八年级 · 算术
如图, 已知 $\angle 1=\angle 2, \angle 3=\angle 4$, 则下列结论正确的个数为 ( )

(1) $\mathrm{AD}$ 平分 $\angle \mathrm{BAF}$; (2) $\mathrm{AF}$ 平分 $\angle \mathrm{DAC}$; (3) $\mathrm{AE}$ 平分 $\angle \mathrm{DAF}$; (4) $\mathrm{AE}$ 平分 $\angle \mathrm{BAC}$.

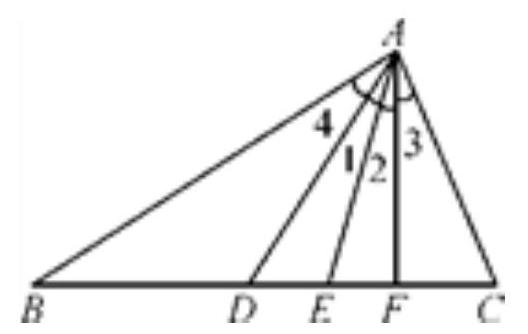
1
B. 2
C. 3
D. 4
答案: B